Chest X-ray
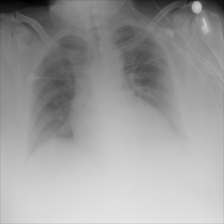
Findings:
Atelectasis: negative
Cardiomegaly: negative
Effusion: negative
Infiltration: negative
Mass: negative
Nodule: negative
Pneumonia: negative
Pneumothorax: negative
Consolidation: negative
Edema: negative
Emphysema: negative
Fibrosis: negative
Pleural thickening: negative
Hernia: negative